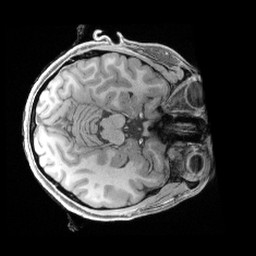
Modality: T1w
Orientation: axial
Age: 29
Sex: female
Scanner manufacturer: siemens
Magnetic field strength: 3 T
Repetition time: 2.4 s
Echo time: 0.00241 s